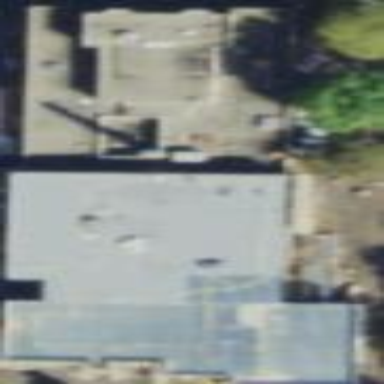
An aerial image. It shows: School building.